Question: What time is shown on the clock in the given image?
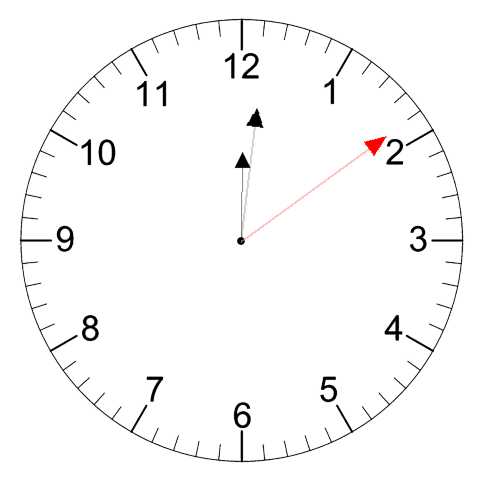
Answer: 12:01:09